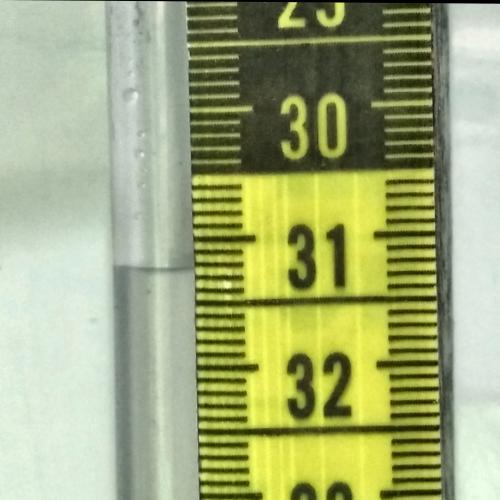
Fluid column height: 31.2 cm